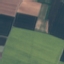
Label: AnnualCrop